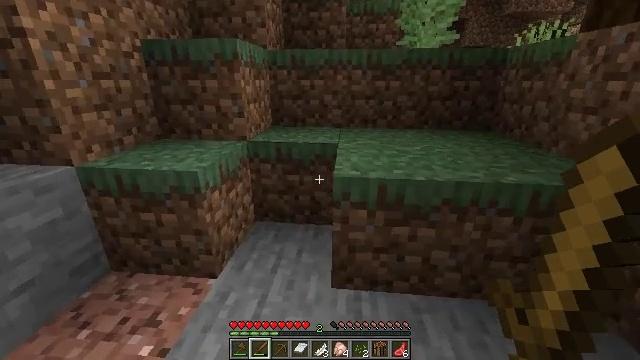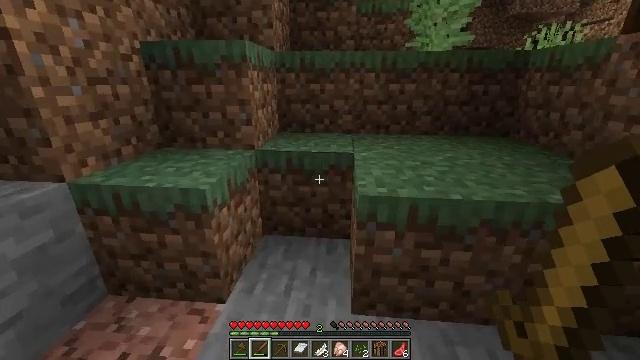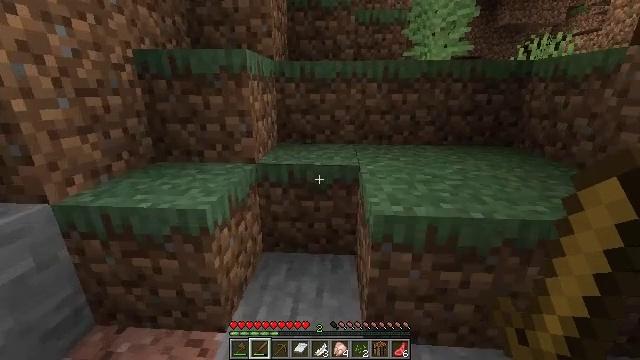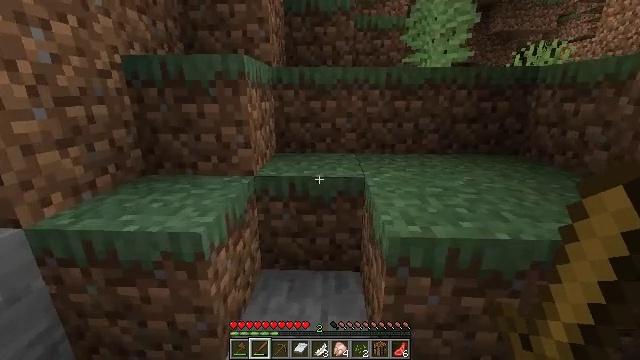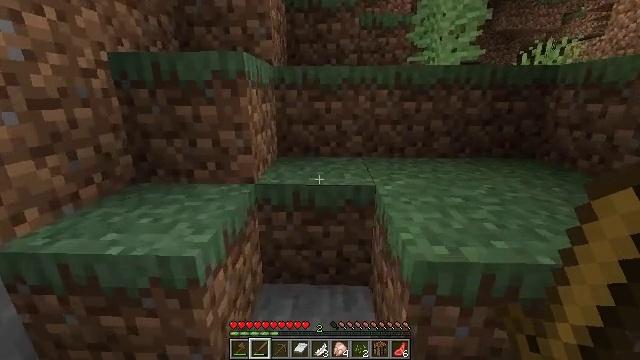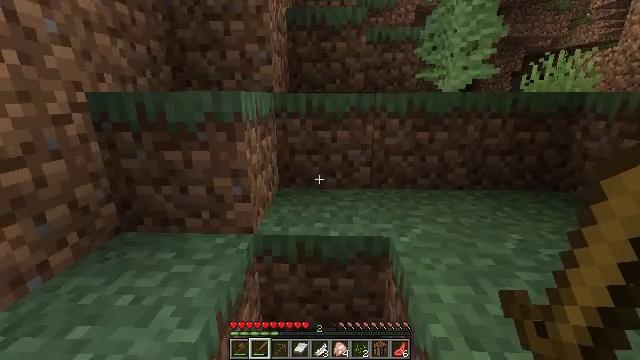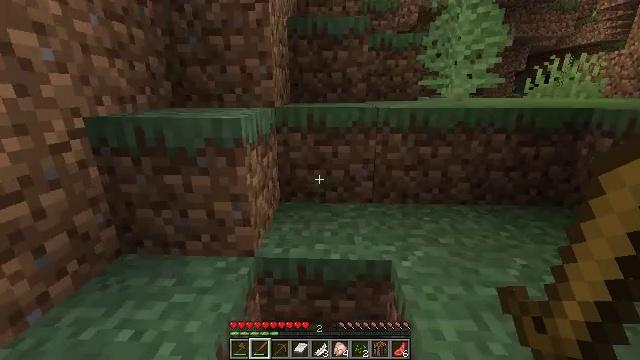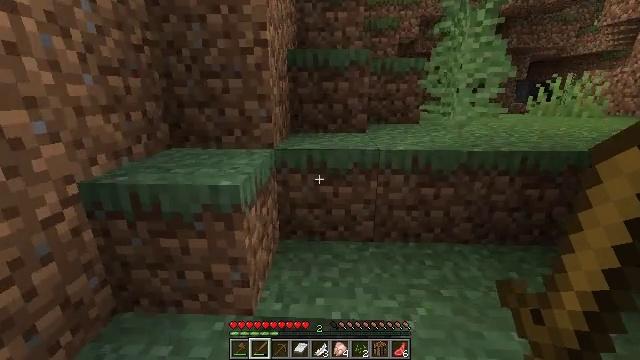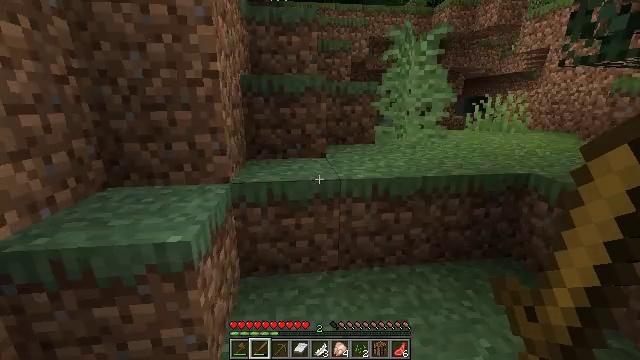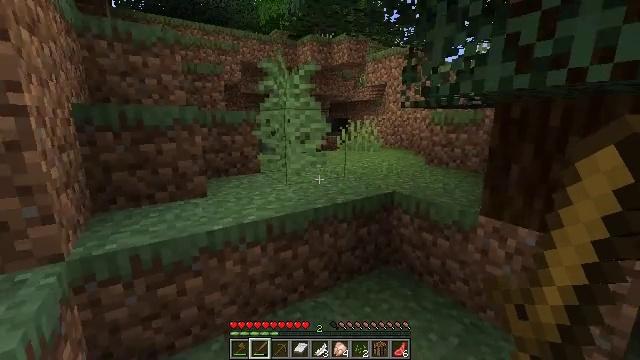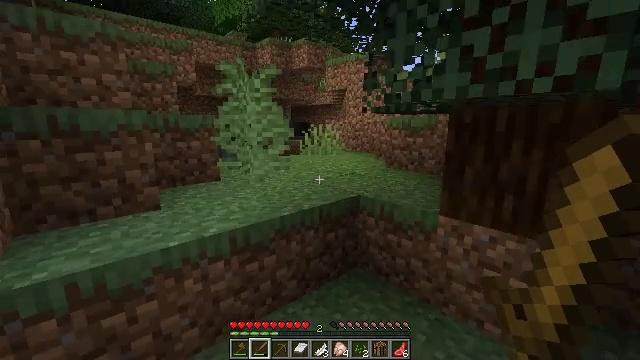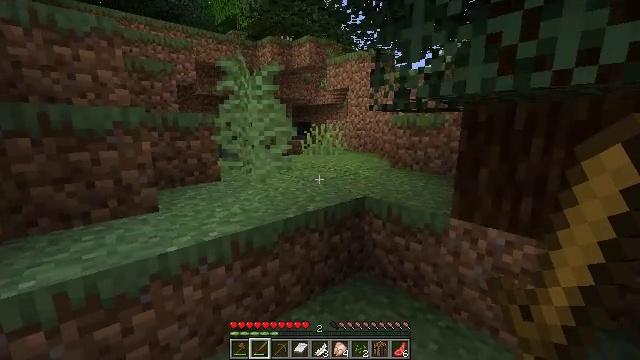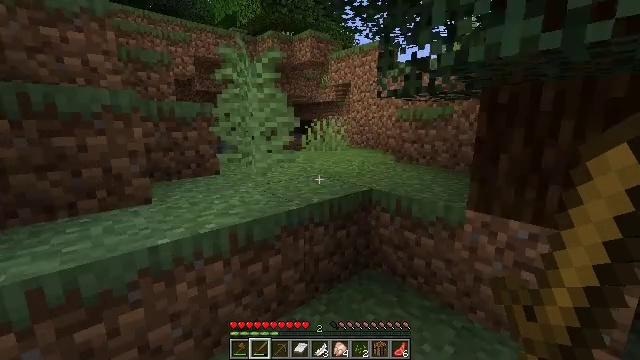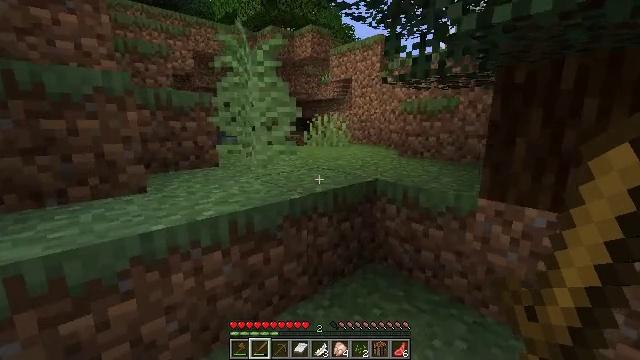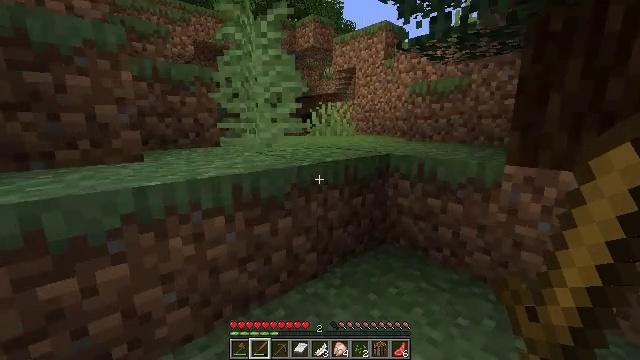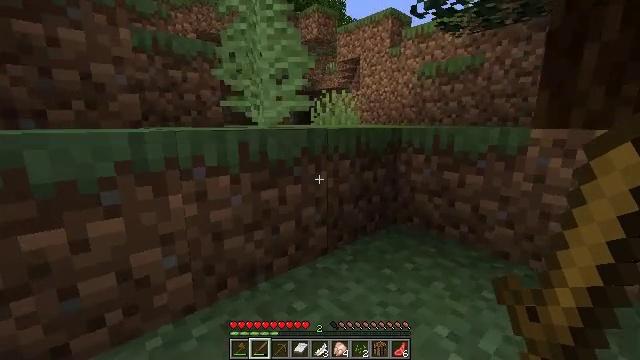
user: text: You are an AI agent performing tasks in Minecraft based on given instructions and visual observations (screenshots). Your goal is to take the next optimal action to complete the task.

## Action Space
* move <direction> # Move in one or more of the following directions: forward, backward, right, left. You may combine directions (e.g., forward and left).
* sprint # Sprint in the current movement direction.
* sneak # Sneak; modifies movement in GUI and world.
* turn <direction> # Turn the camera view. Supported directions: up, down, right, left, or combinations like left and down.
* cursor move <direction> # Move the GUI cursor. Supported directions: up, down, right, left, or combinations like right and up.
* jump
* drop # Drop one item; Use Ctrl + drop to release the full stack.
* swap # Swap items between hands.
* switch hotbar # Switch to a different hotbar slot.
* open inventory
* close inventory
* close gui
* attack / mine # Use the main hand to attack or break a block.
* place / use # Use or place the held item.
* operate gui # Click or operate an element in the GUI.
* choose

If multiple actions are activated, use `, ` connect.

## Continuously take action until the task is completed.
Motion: motion action
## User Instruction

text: Harvest the large fern for decoration.
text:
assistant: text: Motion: move forward and move left
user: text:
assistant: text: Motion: move forward, turn right and up
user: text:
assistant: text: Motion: move forward, turn right and up
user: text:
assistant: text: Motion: move forward
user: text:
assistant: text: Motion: move forward, jump
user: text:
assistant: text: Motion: move forward, jump
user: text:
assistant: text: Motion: move forward, jump
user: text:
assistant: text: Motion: move forward, turn right and up, jump
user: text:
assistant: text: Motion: move forward and move right, turn right and up
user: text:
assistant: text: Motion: move forward and move right, turn right
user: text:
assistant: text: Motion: move forward and move right
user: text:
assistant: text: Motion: move forward
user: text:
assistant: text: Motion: move forward, jump
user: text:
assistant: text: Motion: move forward, jump
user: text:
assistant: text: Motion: move forward, jump
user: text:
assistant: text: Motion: move forward, jump
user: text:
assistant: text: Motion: move forward
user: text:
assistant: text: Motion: move forward
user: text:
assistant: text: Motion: move forward
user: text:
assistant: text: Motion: move forward, jump
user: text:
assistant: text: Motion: move forward, jump
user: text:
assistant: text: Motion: move forward, turn down, jump
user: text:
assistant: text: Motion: move forward, turn left and down, jump
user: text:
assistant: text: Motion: move forward, turn left and down, jump
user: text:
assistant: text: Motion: move forward
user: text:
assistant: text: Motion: move forward
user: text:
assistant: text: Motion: move forward
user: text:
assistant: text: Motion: move forward
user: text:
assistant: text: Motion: move forward, attack / mine
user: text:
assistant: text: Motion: move forward, attack / mine